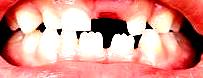
Condition: hypodontia